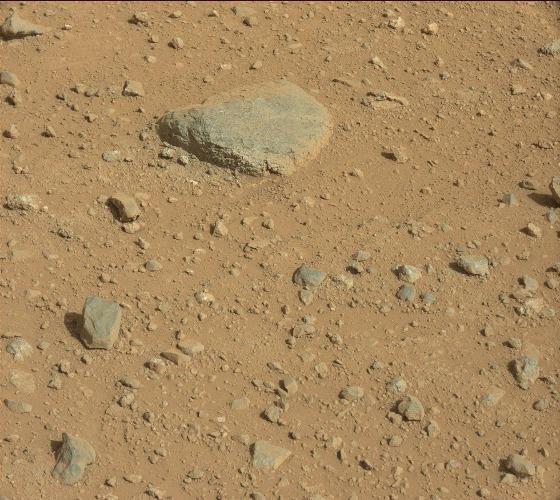
Terrain classes present: Gravel / Sand / Soil, Rock, Shadow